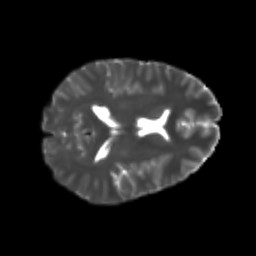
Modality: T2w
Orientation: axial
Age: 23
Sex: male
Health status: healthy
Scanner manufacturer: philips
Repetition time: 7.384 s
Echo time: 0.08599 s